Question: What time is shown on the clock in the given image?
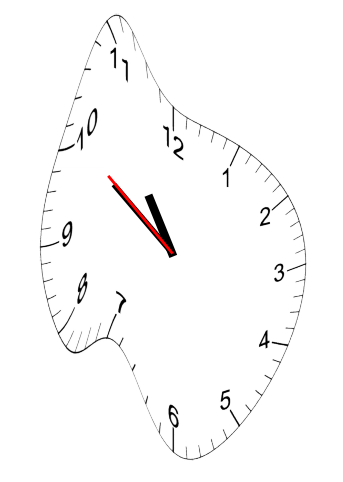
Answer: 10:50:51